Aerial crown-view tile of a tropical tree (Barro Colorado Island, Panama), acquired 20250715:
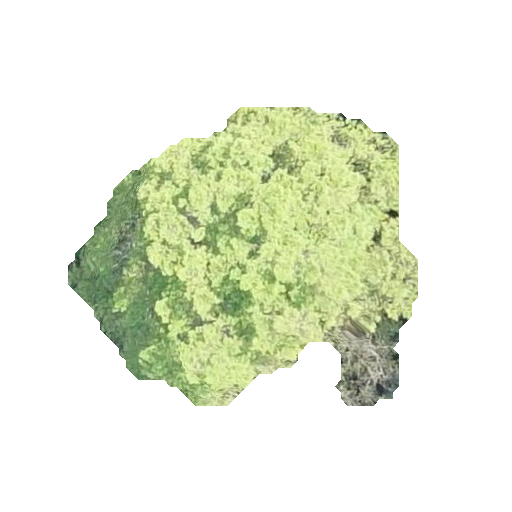
Species: Terminalia amazonia
GBIF accepted scientific name: Terminalia amazonica
Crown area: 111.91 m²